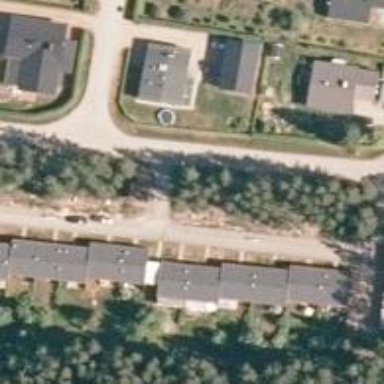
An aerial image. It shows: Living street.